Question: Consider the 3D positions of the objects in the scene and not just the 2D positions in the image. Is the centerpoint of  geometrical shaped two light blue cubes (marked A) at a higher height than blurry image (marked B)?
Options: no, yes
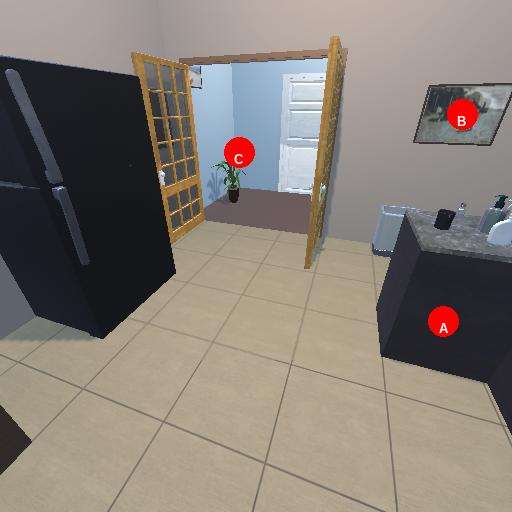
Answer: no